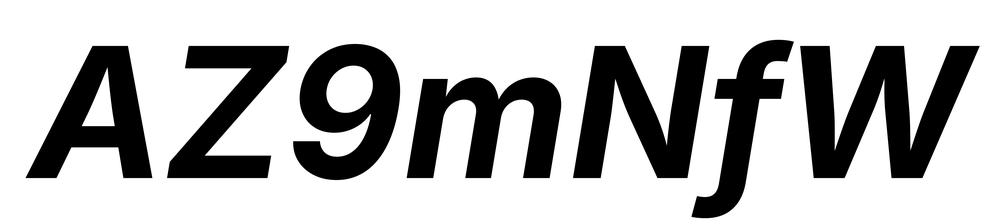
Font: Inter-Italic_Bold_Italic